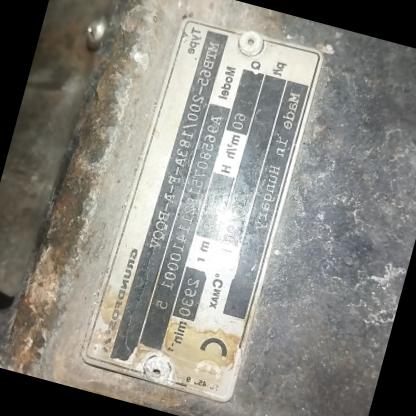
Klasa: tabliczka-znamionowa